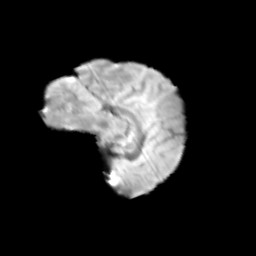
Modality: T2w
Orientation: sagittal
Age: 12
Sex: female
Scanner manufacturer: siemens
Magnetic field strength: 3 T
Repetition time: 3.8 s
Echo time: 0.07 s